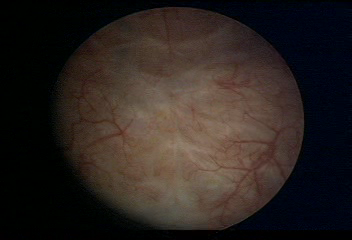
Modality: WLC
Class: Normal mucosa
Bladder cancer association: No